Question: I have a view in which I show Numeric Keyboard. My problem is that the keyboard is missing a top line. With a white background an unpleasant effect appears:

How can I add a 1pt view at the top to simulate top line?
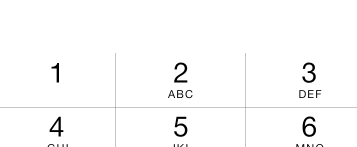
Answer: quick and dirty:
'''
- (BOOL)textFieldShouldBeginEditing:(UITextField *)textField {
UIView *separatorView = [[UIView alloc] initWithFrame:CGRectMake(0, 0, CGRectGetWidth([UIScreen mainScreen].bounds), 1.0 / [UIScreen mainScreen].scale)];
separatorView.backgroundColor = [UIColor lightGrayColor];
textField.inputAccessoryView = separatorView;
return YES;
}
'''